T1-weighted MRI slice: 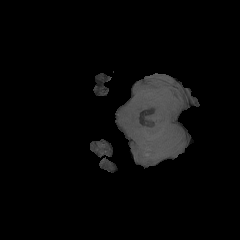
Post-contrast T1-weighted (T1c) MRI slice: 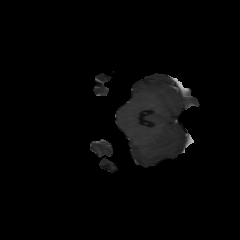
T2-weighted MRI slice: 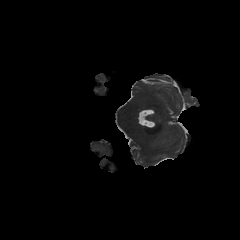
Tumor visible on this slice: no